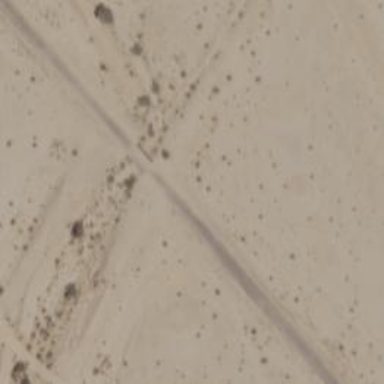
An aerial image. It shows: Abandoned railway.